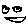
Label: smiley face